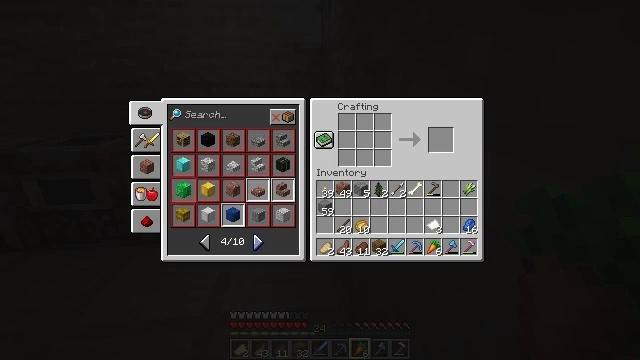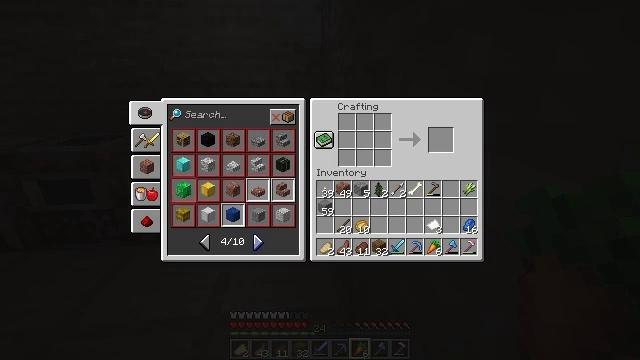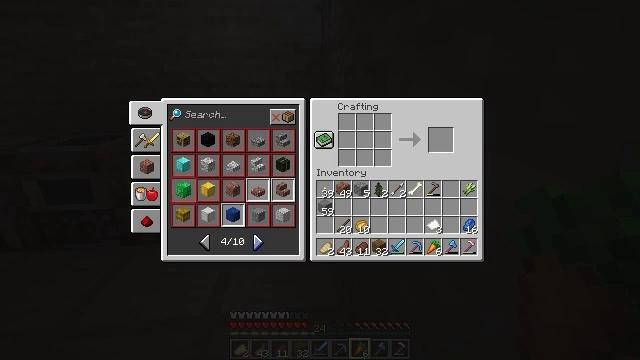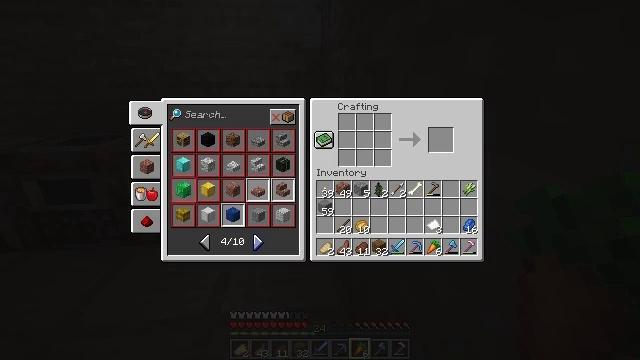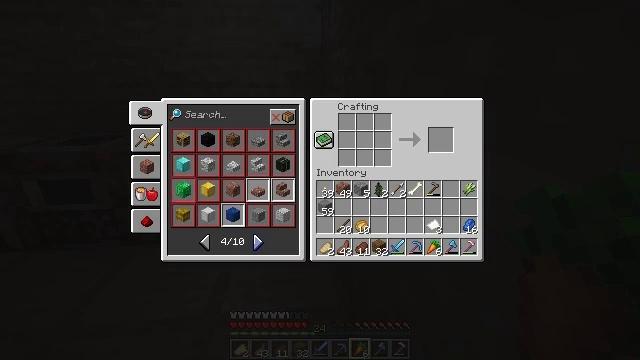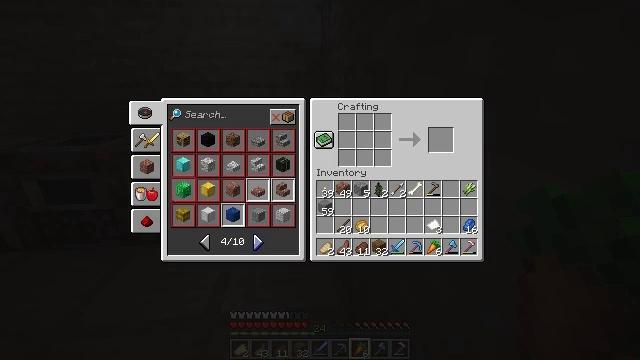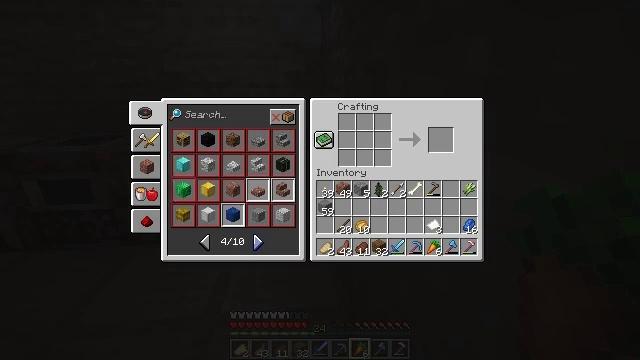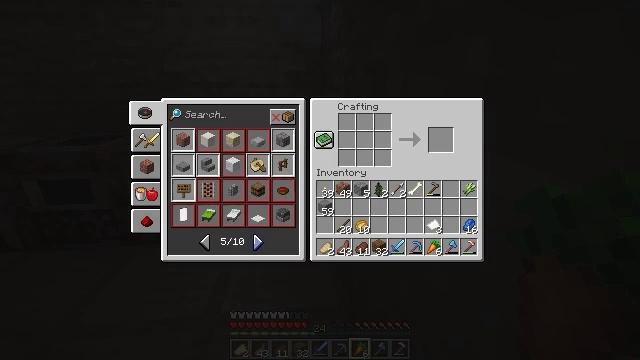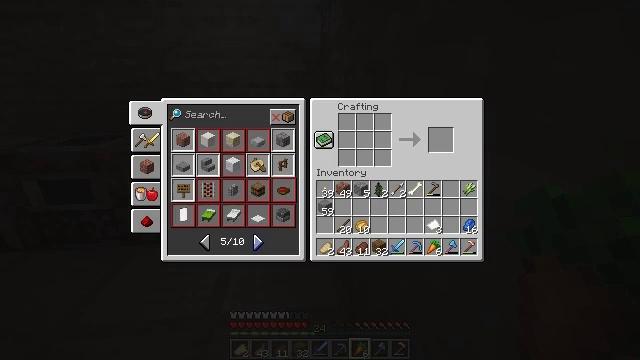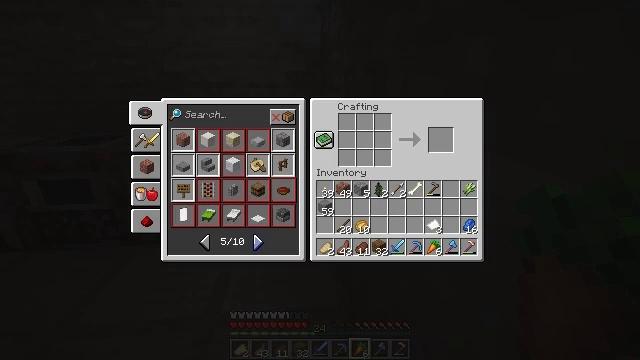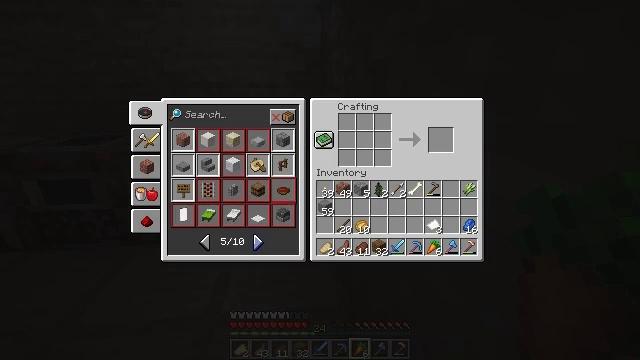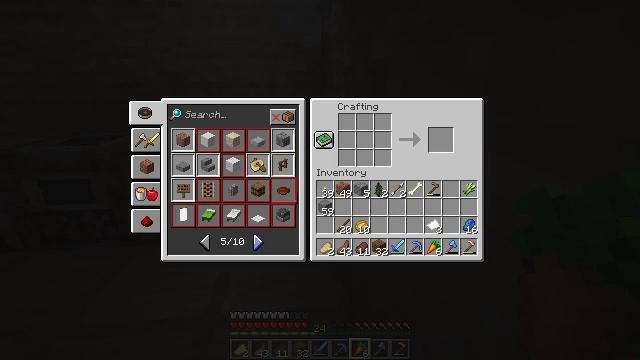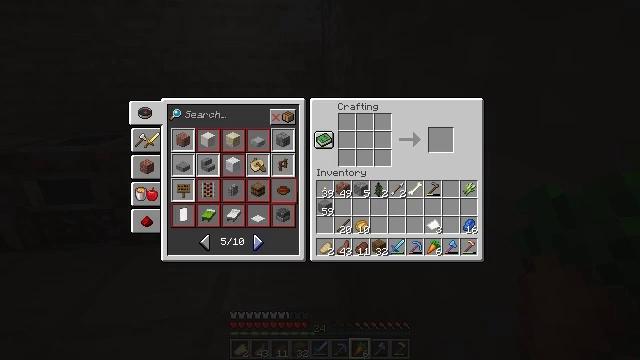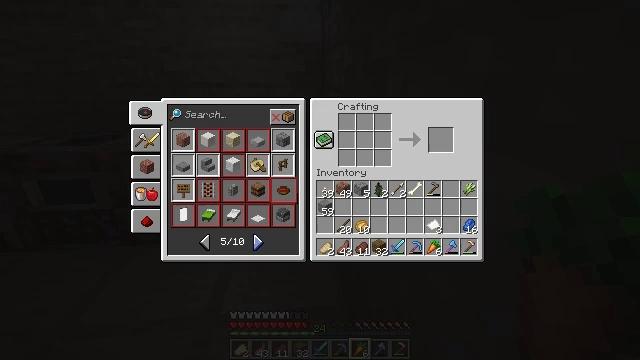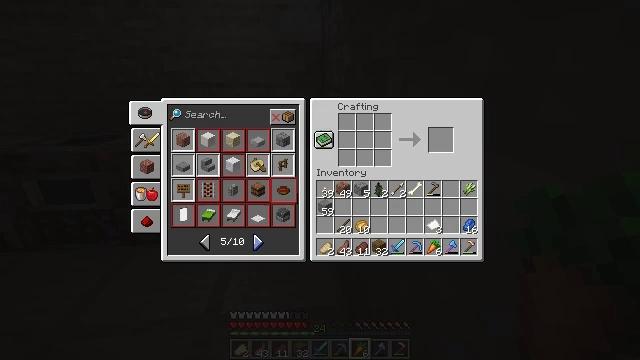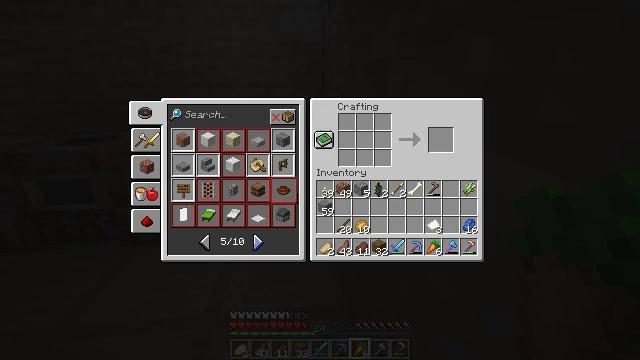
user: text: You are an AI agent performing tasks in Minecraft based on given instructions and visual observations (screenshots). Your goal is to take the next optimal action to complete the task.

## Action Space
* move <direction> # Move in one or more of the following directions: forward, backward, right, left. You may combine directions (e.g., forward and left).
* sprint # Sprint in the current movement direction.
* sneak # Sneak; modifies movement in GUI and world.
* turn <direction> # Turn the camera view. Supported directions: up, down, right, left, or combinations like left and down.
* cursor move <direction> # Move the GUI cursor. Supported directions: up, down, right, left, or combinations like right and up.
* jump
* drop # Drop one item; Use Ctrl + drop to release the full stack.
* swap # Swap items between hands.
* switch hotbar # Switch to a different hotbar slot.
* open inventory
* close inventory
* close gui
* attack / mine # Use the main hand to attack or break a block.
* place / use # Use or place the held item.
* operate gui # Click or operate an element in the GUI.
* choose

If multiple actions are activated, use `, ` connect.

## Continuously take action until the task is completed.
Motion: motion action
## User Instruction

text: Make stone stairs in the crafting table.
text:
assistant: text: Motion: no_op
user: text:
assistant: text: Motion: no_op
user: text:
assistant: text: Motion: no_op
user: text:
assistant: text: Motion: no_op
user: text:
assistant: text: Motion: no_op
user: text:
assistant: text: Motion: no_op
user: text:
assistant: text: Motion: attack / mine
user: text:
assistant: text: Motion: attack / mine
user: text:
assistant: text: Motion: attack / mine
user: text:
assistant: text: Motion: no_op
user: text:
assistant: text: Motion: no_op
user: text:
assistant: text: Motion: no_op
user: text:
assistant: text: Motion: no_op
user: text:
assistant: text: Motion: no_op
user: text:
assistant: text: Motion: no_op
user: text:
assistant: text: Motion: no_op
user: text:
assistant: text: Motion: no_op
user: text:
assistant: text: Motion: no_op
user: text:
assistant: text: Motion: no_op
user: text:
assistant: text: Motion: no_op
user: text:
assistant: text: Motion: no_op
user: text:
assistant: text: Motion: no_op
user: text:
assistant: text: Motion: no_op
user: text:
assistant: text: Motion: no_op
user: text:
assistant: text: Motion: no_op
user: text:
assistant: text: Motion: no_op
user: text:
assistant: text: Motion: no_op
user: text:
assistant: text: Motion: no_op
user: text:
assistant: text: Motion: no_op
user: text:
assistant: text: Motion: no_op